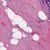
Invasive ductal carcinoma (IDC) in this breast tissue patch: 1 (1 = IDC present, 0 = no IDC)